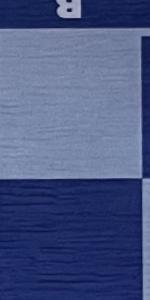
Label: Empty